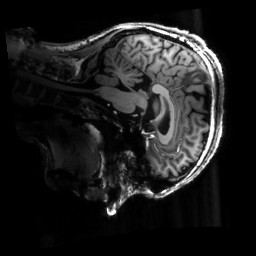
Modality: T1w
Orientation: sagittal
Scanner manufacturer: siemens
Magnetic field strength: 6.98 T
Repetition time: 2.3 s
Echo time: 0.00266 s